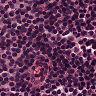
Metastatic tissue present: no